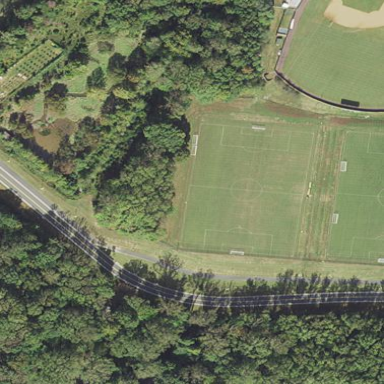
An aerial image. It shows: Soccer pitch for leisureland activities.